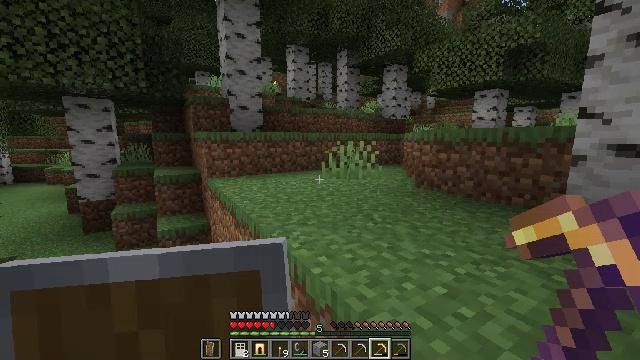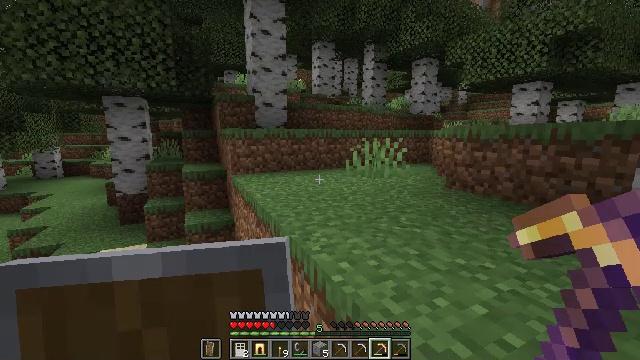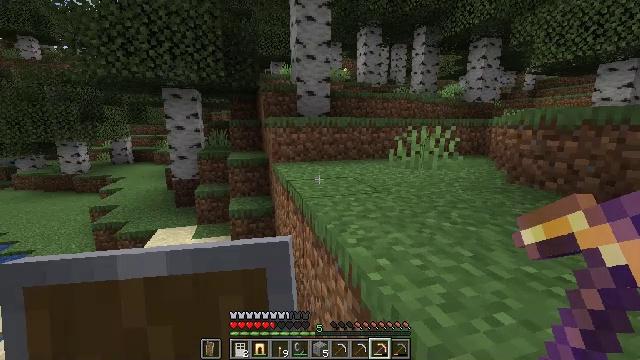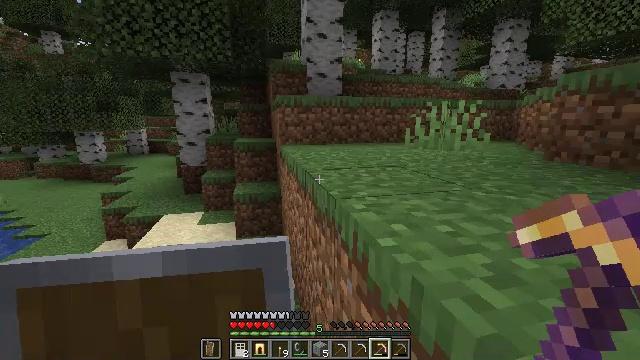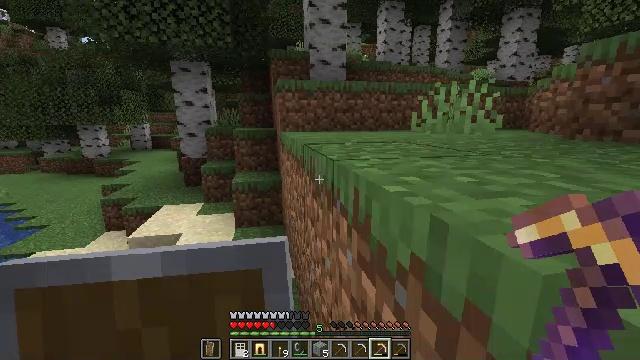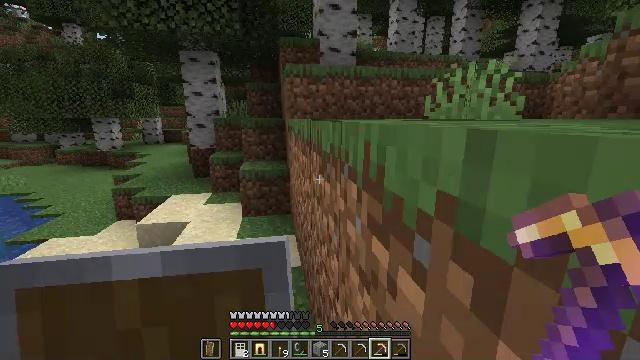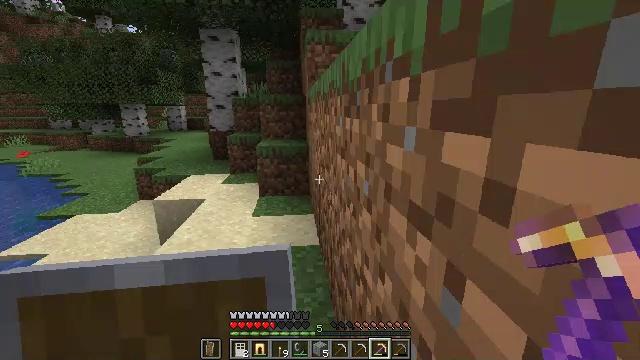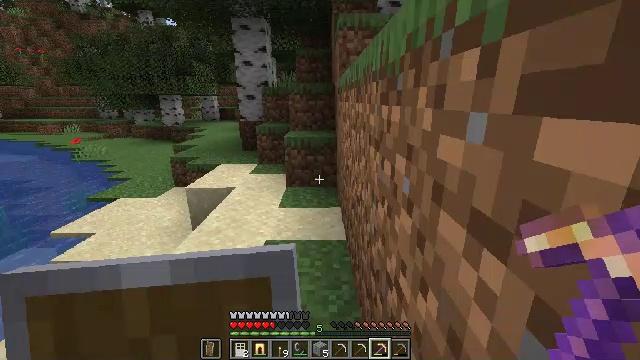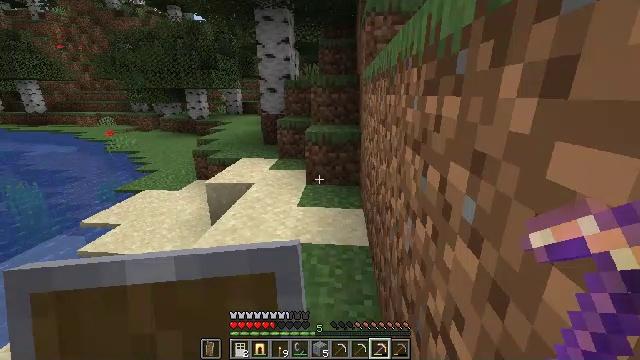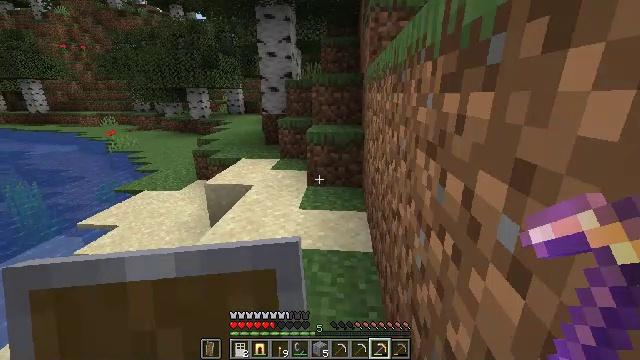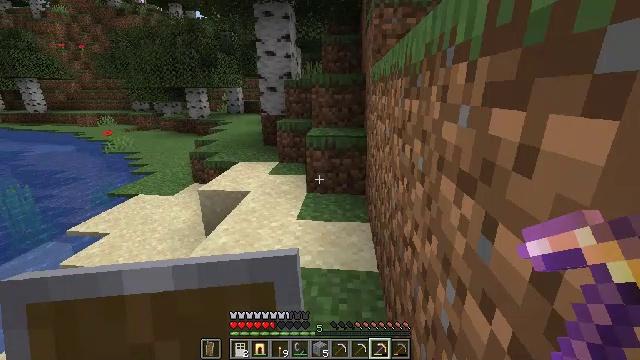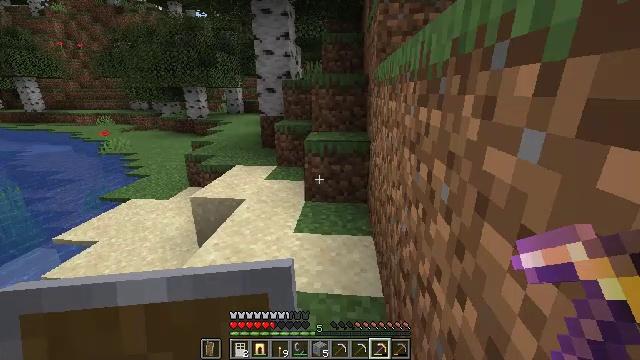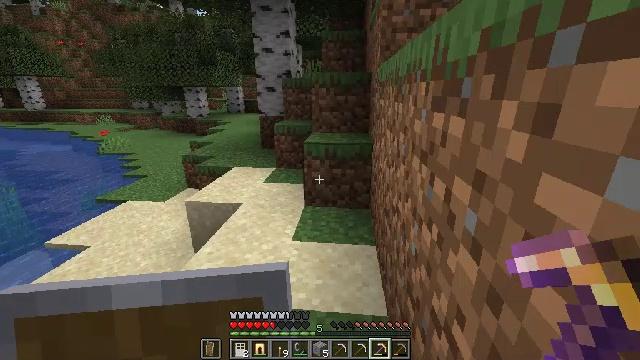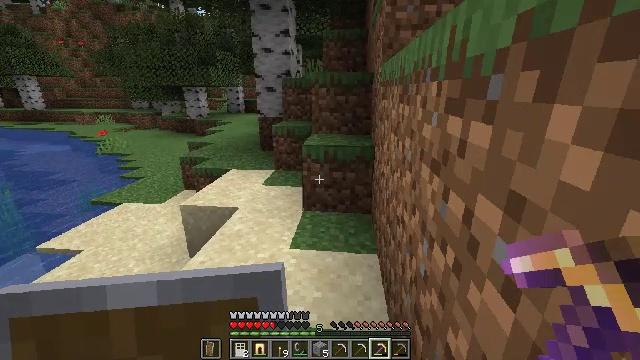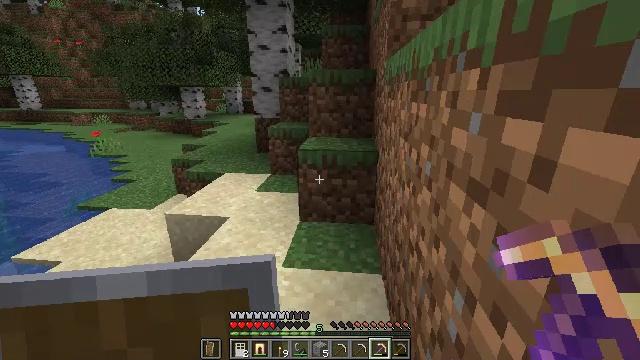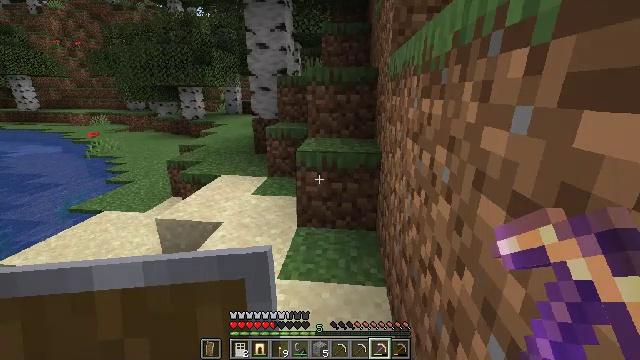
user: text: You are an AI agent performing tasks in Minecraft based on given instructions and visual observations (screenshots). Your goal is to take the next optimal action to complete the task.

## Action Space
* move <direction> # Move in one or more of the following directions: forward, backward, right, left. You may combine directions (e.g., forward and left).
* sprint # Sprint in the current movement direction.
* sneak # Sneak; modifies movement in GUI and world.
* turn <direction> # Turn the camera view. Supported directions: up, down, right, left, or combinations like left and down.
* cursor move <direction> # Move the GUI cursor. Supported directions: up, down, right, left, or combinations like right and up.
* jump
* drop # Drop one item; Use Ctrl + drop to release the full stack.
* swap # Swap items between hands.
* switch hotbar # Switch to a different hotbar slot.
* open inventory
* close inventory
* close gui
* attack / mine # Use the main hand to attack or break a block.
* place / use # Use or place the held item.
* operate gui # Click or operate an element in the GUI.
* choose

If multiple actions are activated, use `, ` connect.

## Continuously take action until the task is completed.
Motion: motion action
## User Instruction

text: Gather grass block for landscaping.
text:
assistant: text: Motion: move forward, turn left
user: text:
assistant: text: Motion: move forward, turn left and down
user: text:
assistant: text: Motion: move forward, turn left
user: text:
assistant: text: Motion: move forward
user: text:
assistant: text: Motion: move forward, turn left
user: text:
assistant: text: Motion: move forward, turn left and down
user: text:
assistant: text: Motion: move forward, turn left and down
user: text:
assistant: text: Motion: move forward, turn left and down
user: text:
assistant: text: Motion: move forward
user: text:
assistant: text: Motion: move forward
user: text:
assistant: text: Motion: move forward
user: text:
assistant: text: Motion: move forward
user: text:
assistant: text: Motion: move forward
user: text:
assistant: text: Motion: move forward
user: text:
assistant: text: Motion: move forward
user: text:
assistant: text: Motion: move forward
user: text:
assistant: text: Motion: move forward
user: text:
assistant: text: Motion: move forward
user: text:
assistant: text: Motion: move forward
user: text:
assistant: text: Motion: move forward
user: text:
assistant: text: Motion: move forward, turn right
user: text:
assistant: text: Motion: move forward, turn right and up
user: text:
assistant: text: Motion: move forward, turn right and up
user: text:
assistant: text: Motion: move forward, turn right and up
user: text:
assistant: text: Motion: move forward, turn right and up, jump
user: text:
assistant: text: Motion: move forward, turn right and up, jump
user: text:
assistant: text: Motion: move forward, turn right and up, jump
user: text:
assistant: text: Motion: move forward, turn right and up, jump
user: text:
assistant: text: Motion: move forward, turn right, jump
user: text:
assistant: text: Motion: move forward, jump